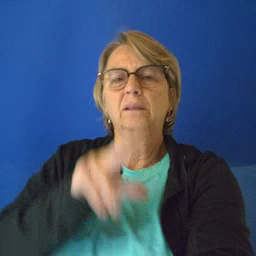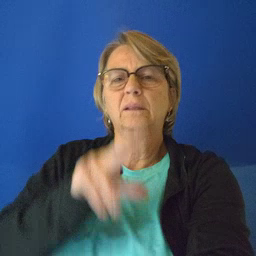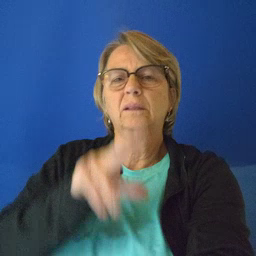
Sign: clean